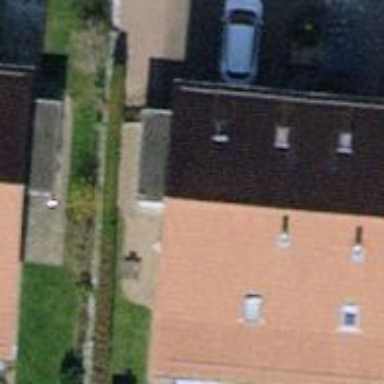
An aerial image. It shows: Semidetached house with gabled roof.